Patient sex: M
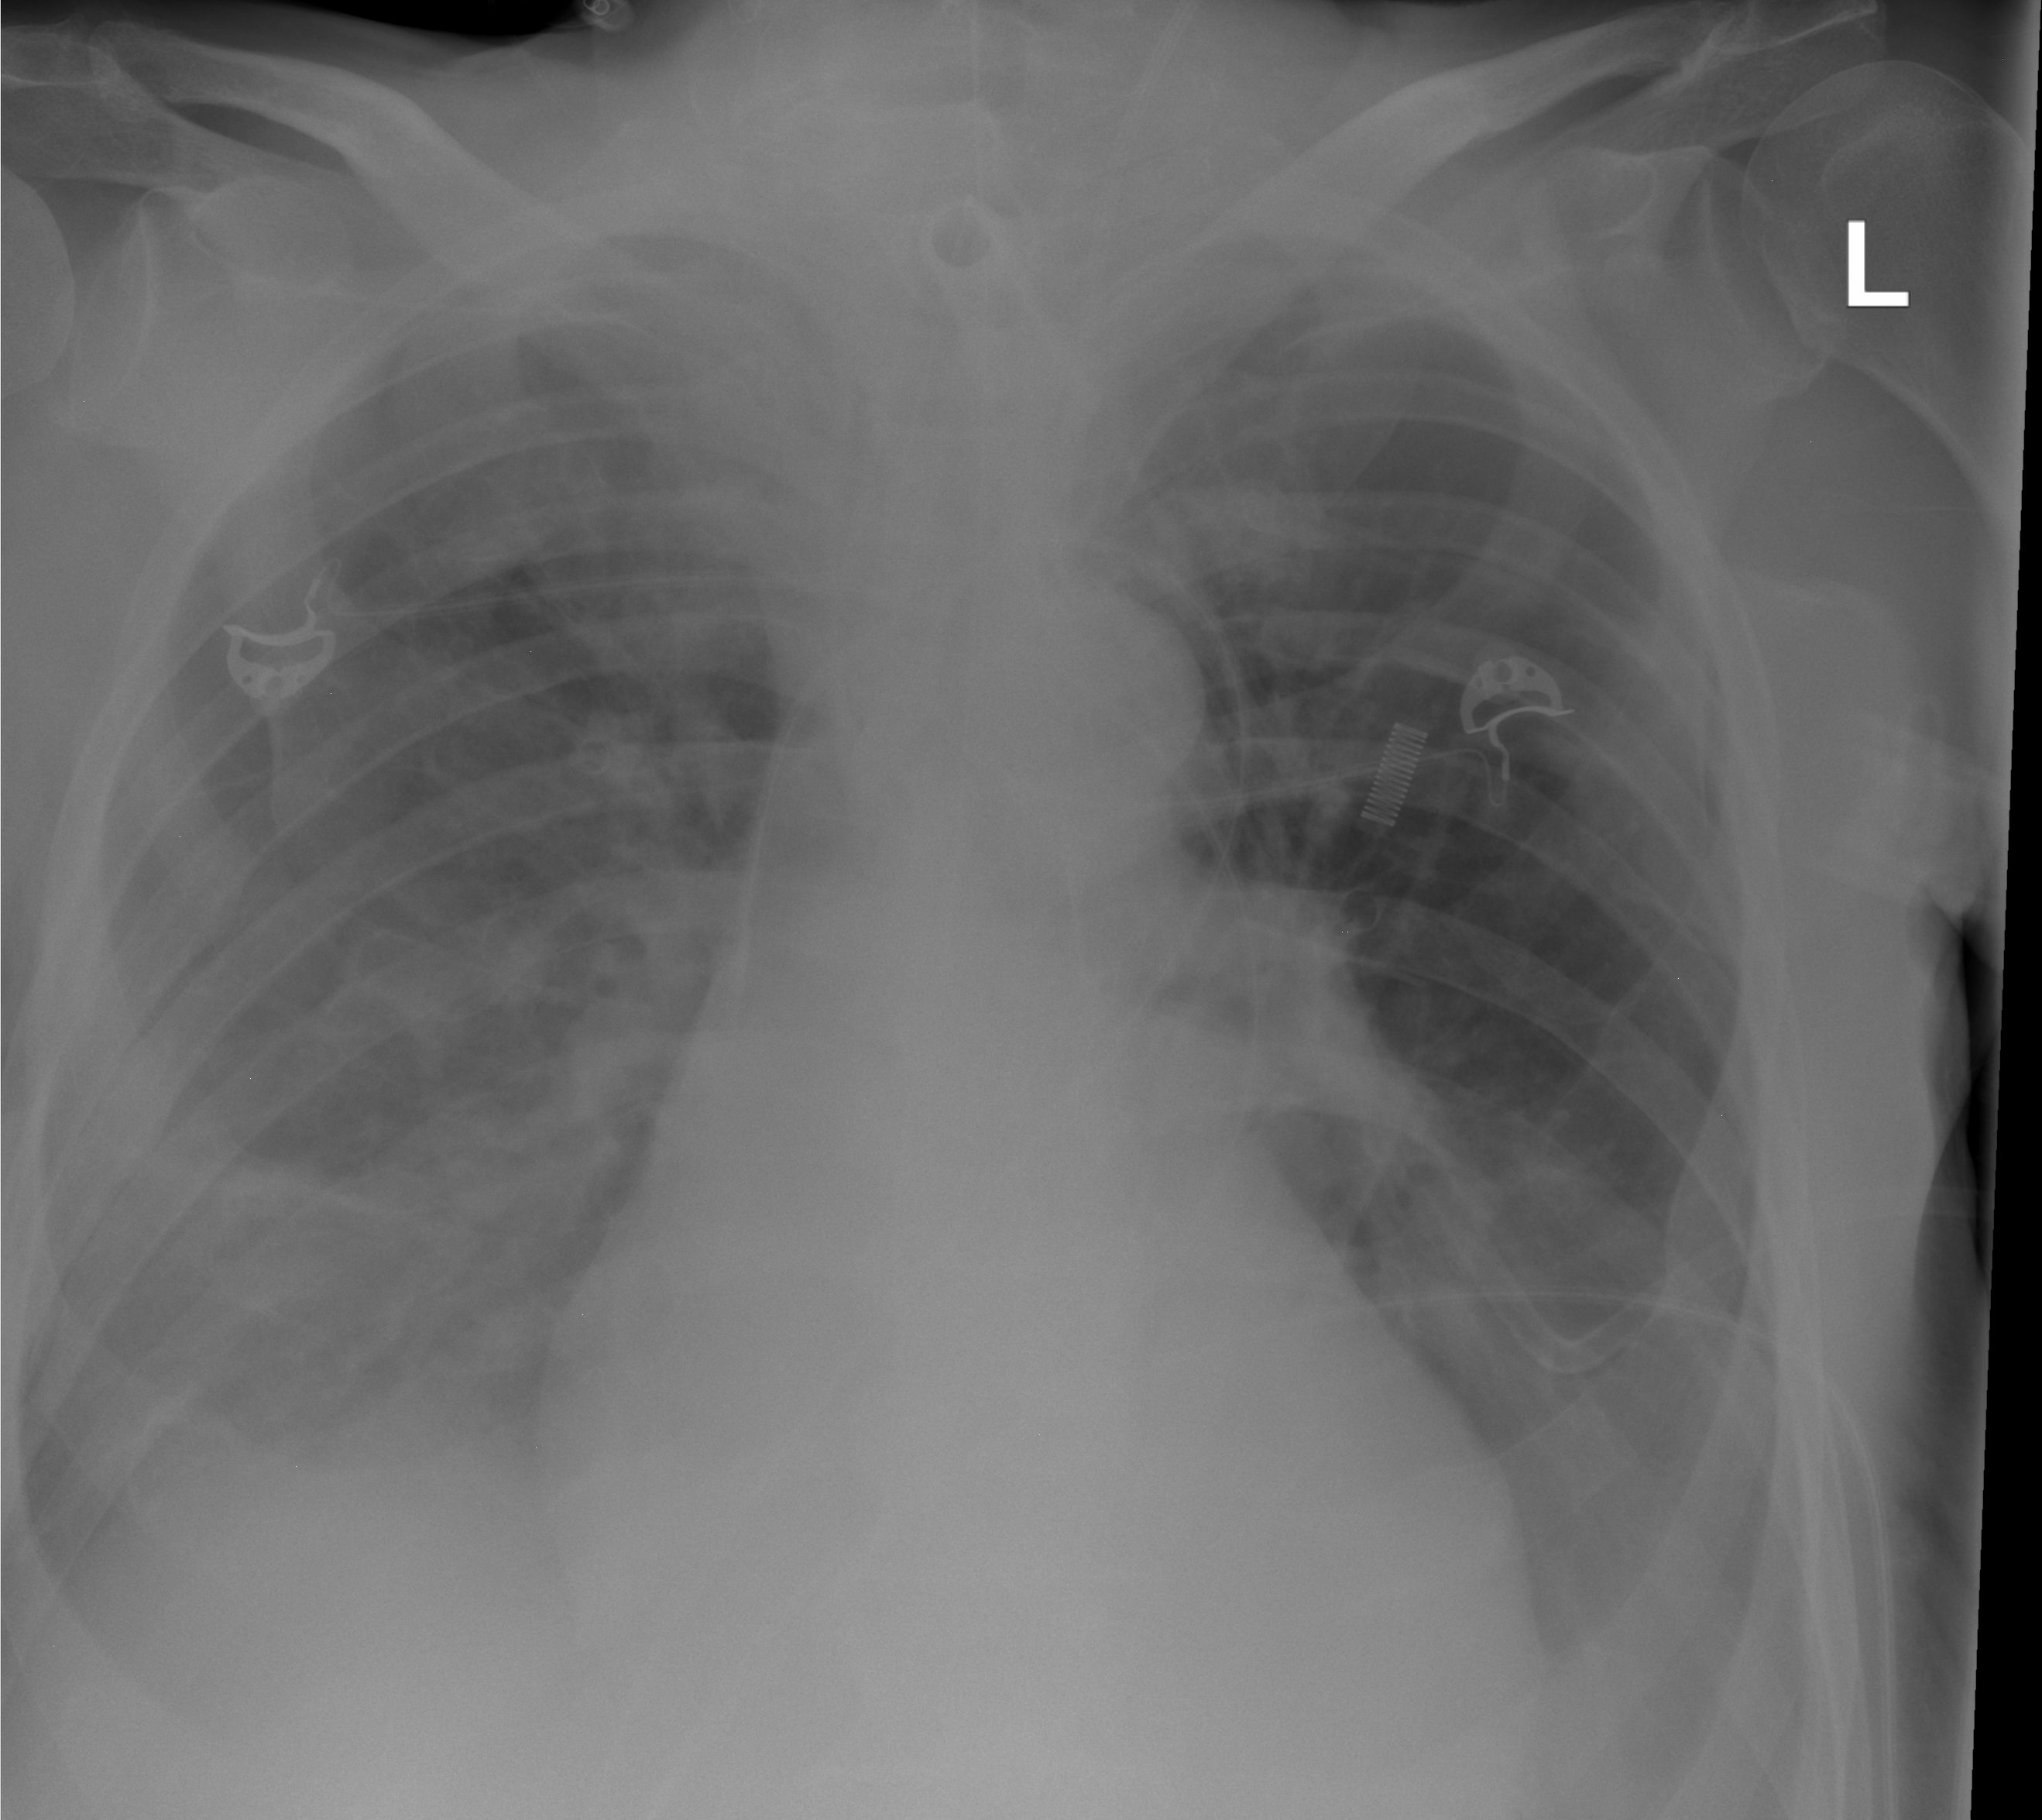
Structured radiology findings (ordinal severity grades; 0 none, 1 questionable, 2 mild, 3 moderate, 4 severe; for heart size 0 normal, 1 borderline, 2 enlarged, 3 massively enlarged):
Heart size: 2
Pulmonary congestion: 0
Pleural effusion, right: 2
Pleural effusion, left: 2
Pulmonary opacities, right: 0
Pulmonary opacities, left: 0
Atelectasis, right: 2
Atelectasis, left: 2